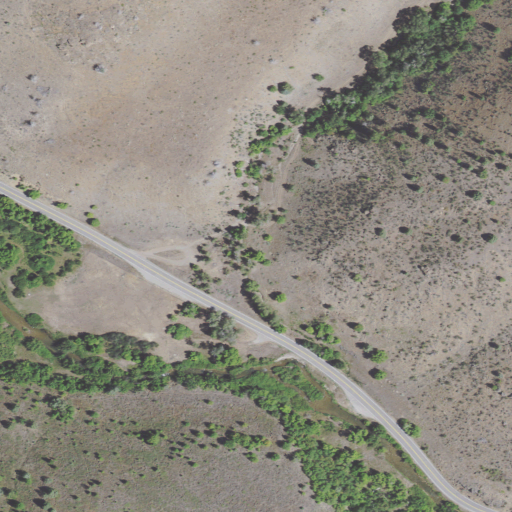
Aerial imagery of valley in Utah named North Cottonwood Canyon containing shrub, open development, low intensity development, deciduous forest, evergreen forest, woody wetlands, and herbaceous wetlands